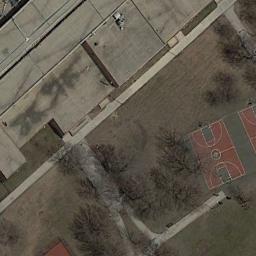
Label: basketball_court